Field crop: maize
Growth stage: 1
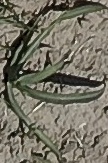
Species: sorghum